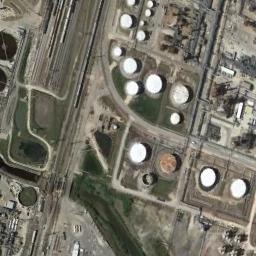
Label: storage tanks